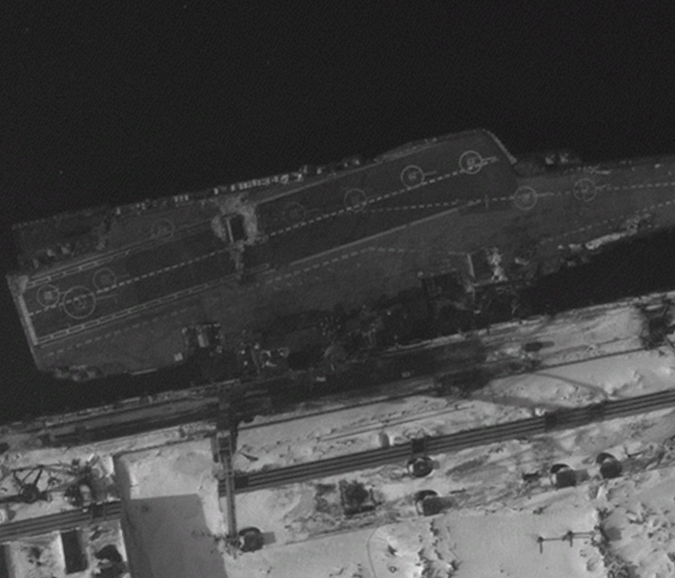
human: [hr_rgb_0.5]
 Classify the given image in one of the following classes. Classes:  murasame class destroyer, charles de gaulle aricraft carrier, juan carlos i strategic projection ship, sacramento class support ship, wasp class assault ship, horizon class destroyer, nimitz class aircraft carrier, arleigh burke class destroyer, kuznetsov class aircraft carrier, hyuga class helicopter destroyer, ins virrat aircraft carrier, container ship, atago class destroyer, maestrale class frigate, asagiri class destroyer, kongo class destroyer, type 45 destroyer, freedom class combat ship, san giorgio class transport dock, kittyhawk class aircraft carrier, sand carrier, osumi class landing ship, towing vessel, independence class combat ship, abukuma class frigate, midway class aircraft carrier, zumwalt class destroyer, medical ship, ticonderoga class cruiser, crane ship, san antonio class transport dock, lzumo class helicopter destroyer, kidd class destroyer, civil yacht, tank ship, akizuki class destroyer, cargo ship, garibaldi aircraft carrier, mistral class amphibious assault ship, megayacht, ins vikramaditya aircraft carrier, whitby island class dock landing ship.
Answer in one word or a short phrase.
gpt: Kuznetsov class aircraft carrier